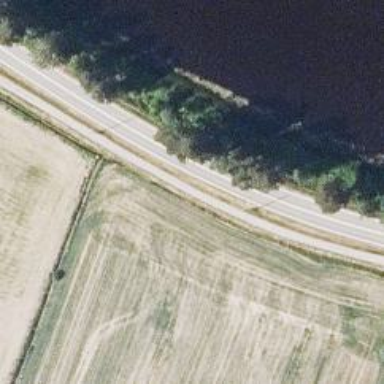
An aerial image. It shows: Asphalt track designated as cycleway.